Question: I am learning html, css and javascript myself, using online tutorials. The css border next to bbc logo is too short. Please tell me why.
Browser:

Code: <URL>
(this code will always be there)
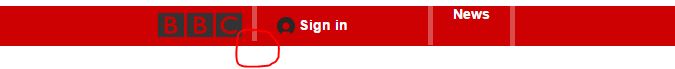
Answer: Your padding was slightly off. <URL>
Basically change the property of 'logodiv' from
'''
padding-top: 7px;
'''
to
'''
padding: 6px 80px 12px 20px
'''
To avoid this in the future, you would ideally add a class name which would have the same properties, that way the elements get the consistent styles.